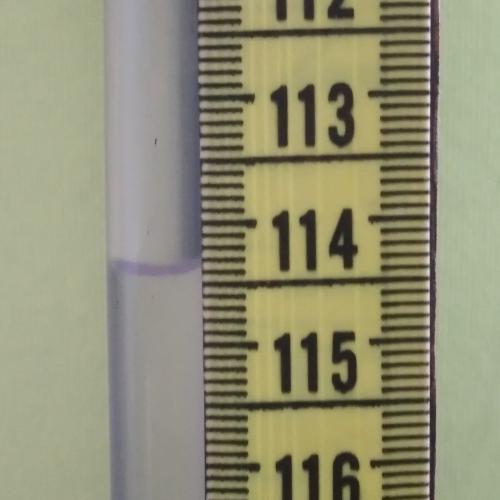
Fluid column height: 114.4 cm